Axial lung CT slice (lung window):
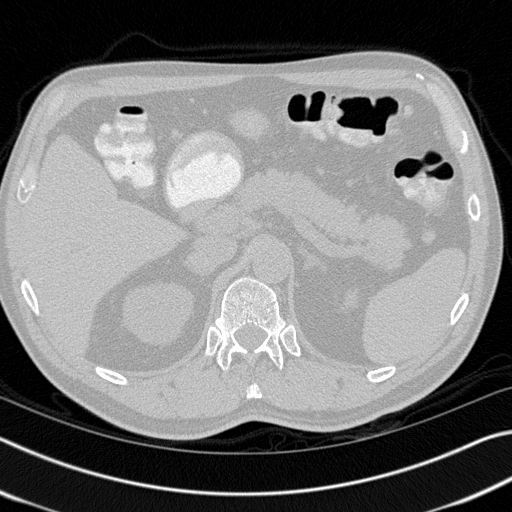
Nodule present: no